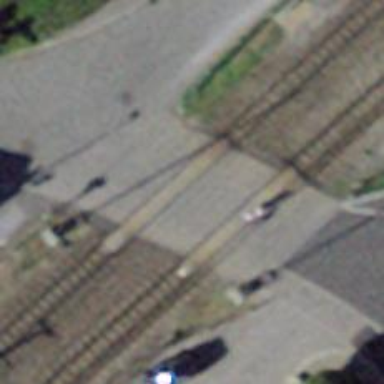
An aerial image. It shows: Railway level crossing.